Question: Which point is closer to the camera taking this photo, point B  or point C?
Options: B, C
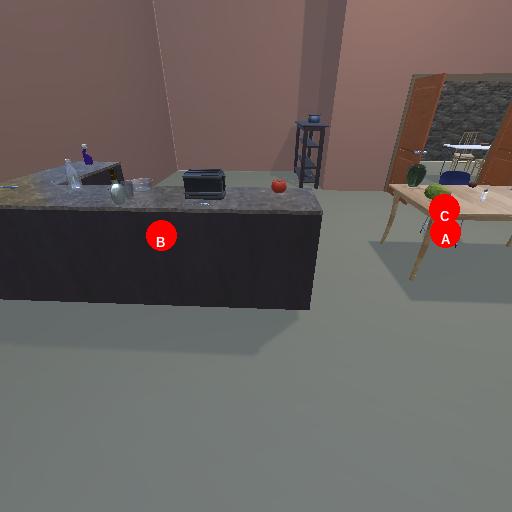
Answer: B